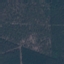
Land use / land cover class: Forest